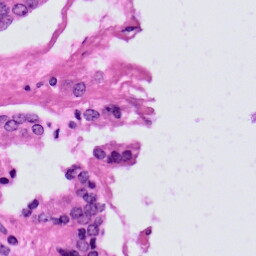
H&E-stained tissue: Prostate